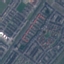
Label: Residential